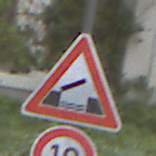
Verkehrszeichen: BeweglicheBruecke
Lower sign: Geschwindigkeit10
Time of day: Midday
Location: Outdoor (Urban)
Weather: Overcast
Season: NotSpecified
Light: Natural